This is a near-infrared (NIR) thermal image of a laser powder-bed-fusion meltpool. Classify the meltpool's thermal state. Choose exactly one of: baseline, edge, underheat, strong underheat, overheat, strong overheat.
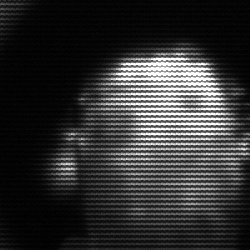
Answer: baseline